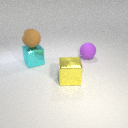
large yellow metal cube to the left of large purple rubber sphere